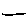
Label: line